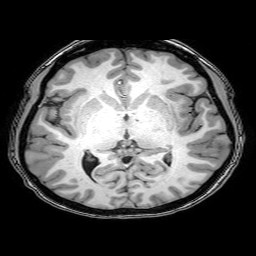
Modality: T1w
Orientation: coronal
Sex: female
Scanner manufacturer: philips
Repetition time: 0.00813 s
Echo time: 0.00374 s